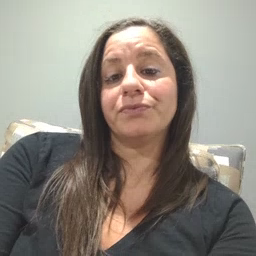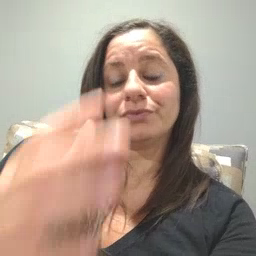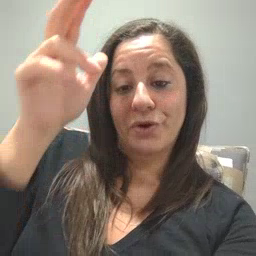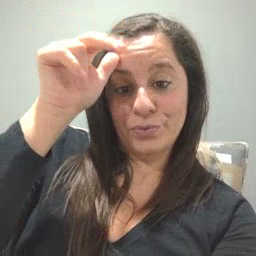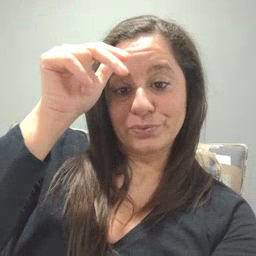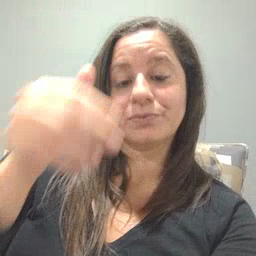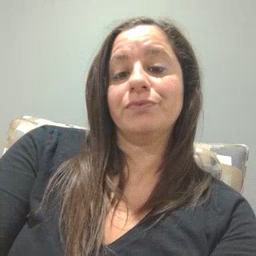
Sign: donkey